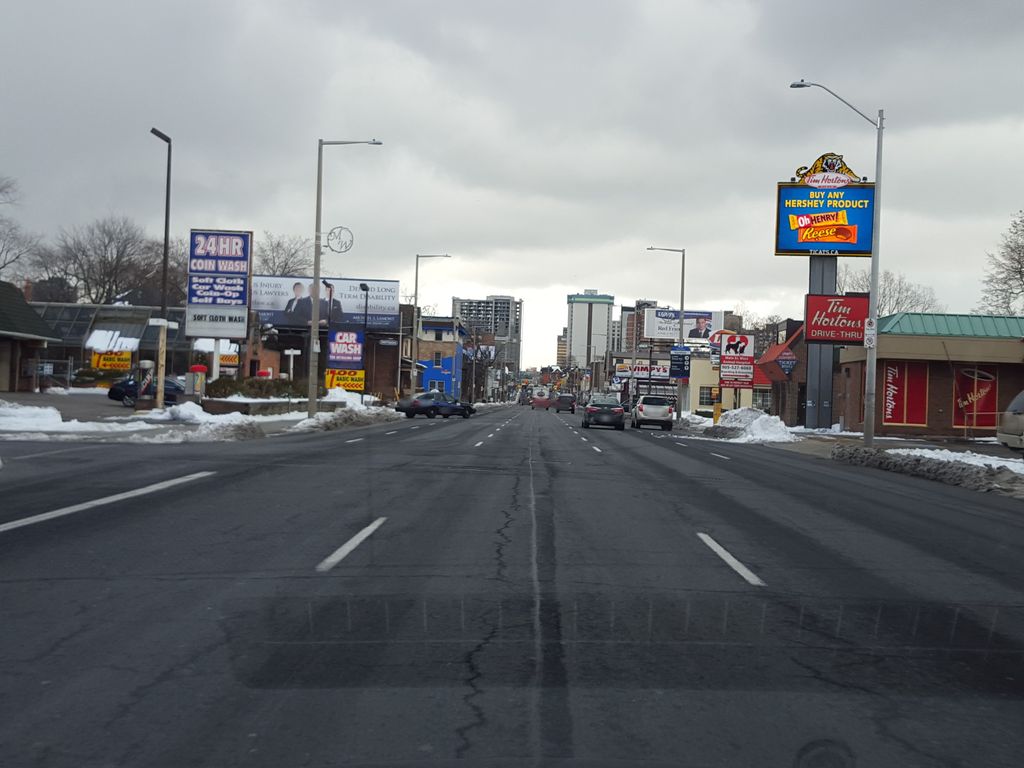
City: hamilton